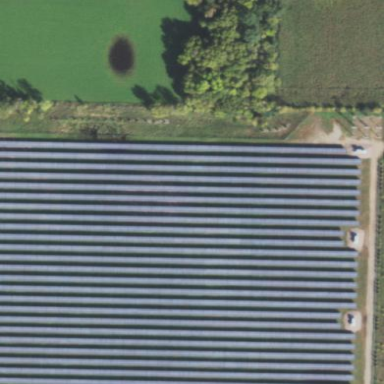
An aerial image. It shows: Solar photovoltaic power plant surrounded by fence.